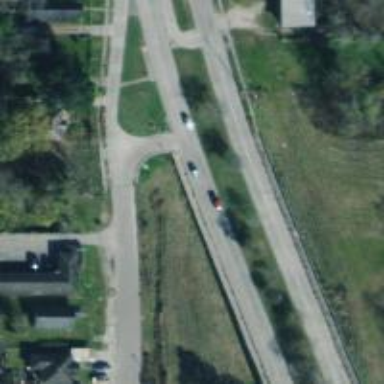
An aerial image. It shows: Secondary link road.